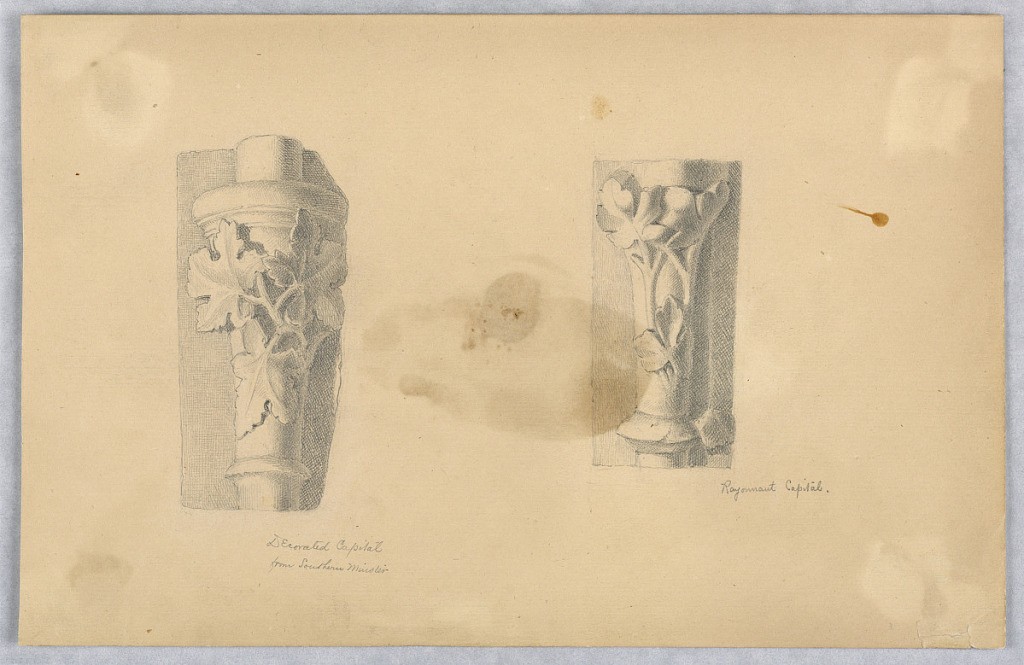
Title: Two Studies of Capitals
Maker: Arnold William Brunner, American, 1857–1925
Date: ca. 1879
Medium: Graphite on beige paper
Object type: Drawing
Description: Two semi-detached capitals, left, from Southern Minster, and right, a Rayonnaut capital. Carved leaves on both capitals.